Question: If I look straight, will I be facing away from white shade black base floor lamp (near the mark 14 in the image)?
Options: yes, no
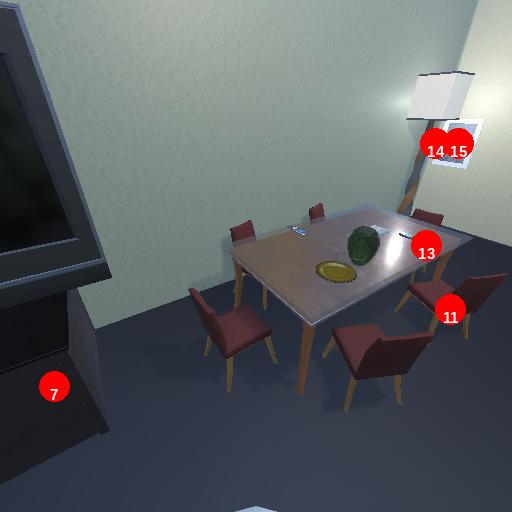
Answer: yes